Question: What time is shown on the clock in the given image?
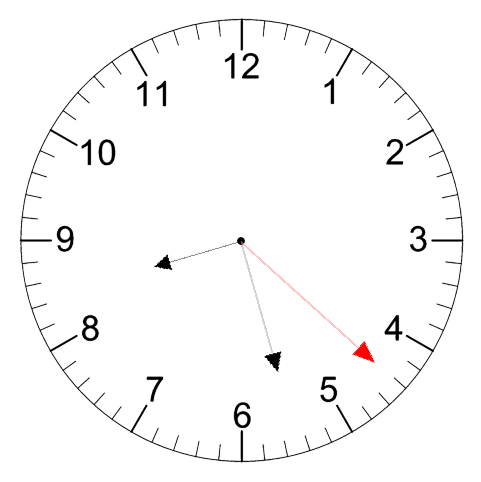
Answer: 08:27:22